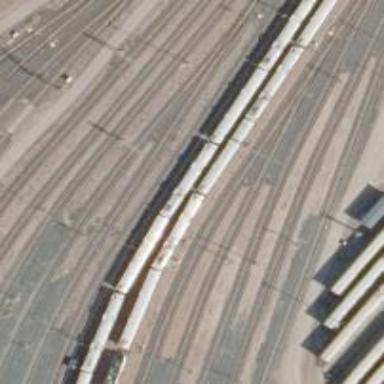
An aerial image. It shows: Railway signal.